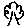
Label: tree